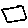
Label: square